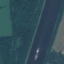
Label: River